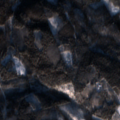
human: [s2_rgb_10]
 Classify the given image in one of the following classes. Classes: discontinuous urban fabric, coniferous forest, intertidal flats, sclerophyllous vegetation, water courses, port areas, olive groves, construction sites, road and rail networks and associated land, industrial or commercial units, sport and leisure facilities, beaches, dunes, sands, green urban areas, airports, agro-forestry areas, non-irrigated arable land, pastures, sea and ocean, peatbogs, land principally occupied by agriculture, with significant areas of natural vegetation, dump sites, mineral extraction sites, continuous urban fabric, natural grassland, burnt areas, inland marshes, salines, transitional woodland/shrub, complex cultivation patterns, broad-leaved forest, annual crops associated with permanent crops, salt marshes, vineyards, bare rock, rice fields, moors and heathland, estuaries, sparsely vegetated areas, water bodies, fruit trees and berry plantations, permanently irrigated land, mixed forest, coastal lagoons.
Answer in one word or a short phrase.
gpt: coniferous forest, mixed forest